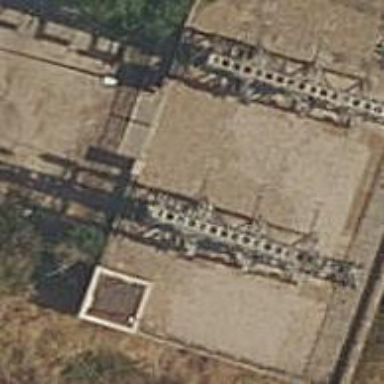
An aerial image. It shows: Power tower.